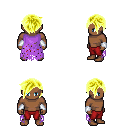
a pixel art fantasy rpg character, male body template, human, dark skin, maroon tattered cape, red pants, gold pixie cut hairstyle, white cloth bracers, four views (front, back, left, right), 2x2 character sprite sheet, small pixel art, hard edges, no anti-aliasing